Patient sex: F
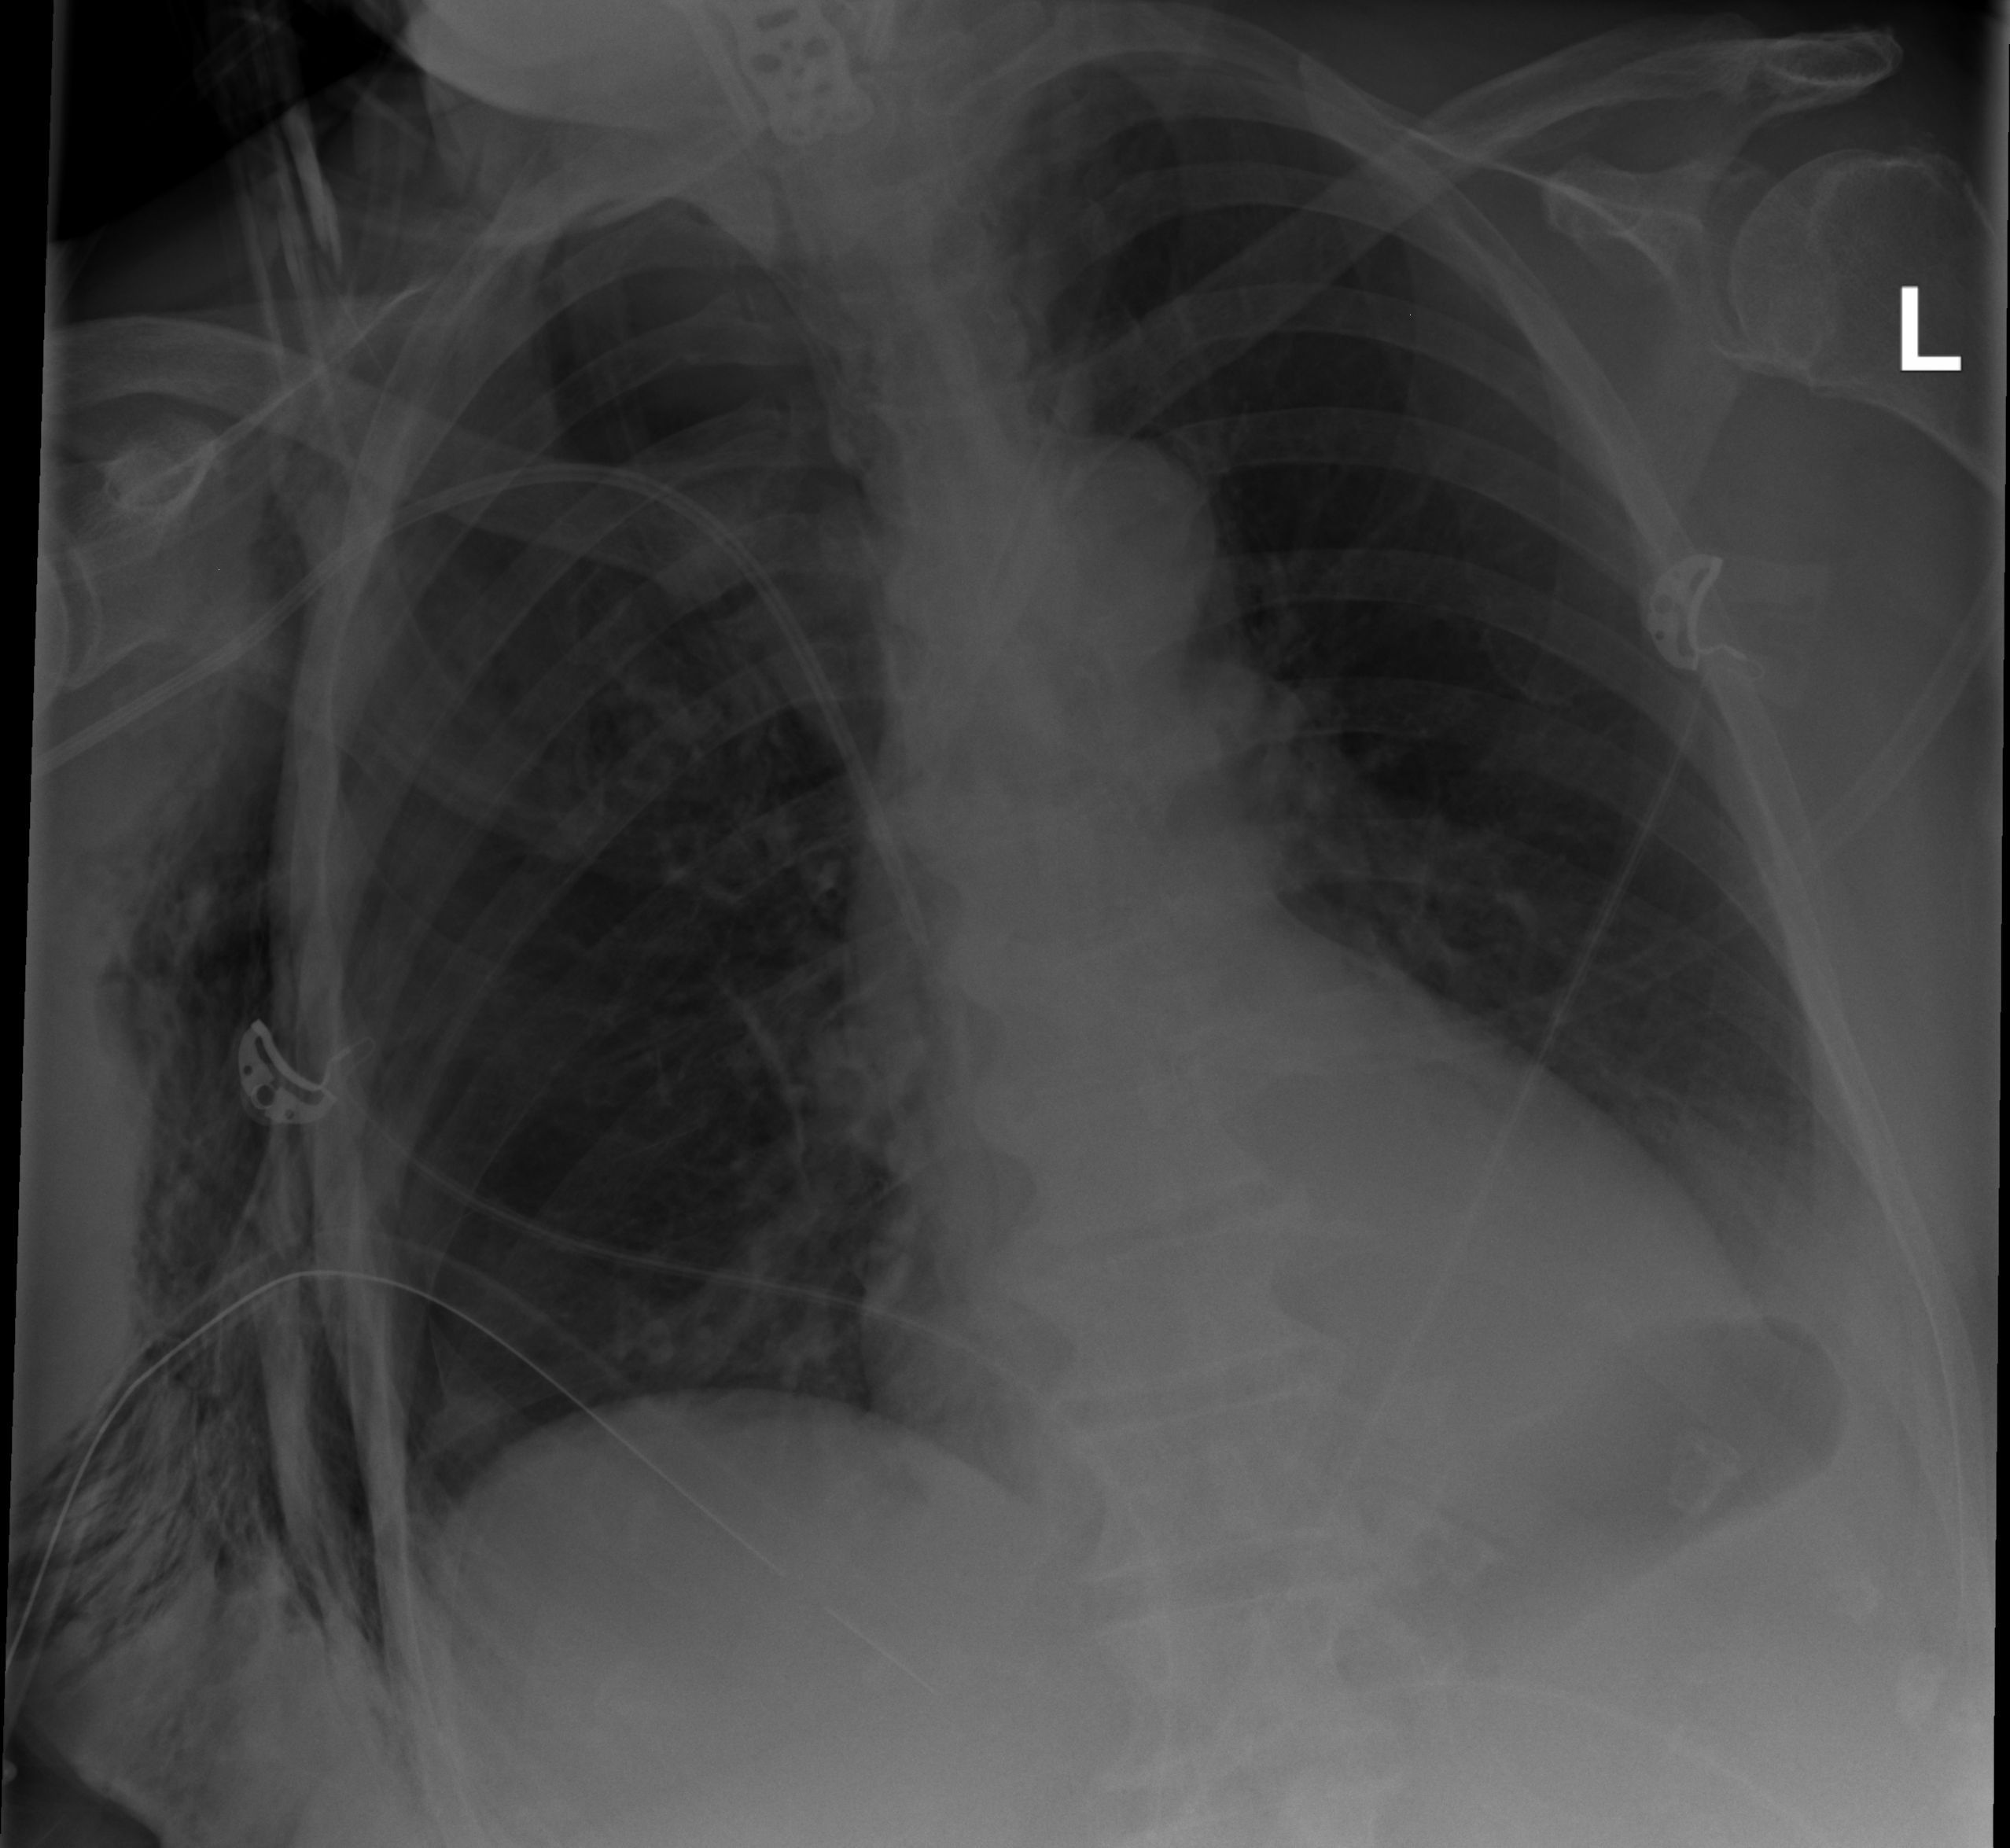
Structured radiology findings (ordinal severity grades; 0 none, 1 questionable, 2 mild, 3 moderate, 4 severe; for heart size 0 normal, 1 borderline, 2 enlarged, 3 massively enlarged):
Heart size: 1
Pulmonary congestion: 0
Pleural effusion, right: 0
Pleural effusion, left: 2
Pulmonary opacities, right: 0
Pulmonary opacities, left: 0
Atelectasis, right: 2
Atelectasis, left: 2